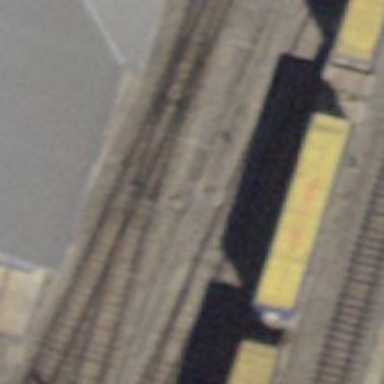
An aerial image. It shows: Railway switch.